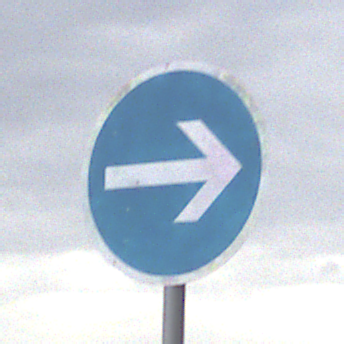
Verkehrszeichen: VorgeschriebeneFahrtrichtungHierRechts
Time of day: Midday
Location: Outdoor (Suburban)
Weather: Overcast
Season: NotSpecified
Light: Natural